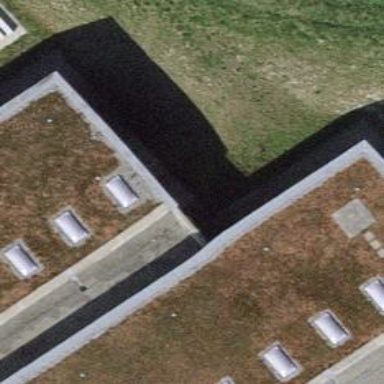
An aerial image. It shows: Set of concrete steps.